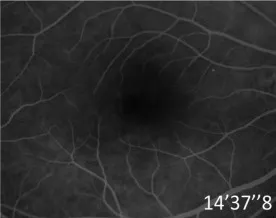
Fundus examination of both eyes at the initial consultation. The fluorescein angiograms did not reveal leakage from the parafoveal capillaries (C-F).
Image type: ophthalmic_imaging (ophthalmic_angiography)